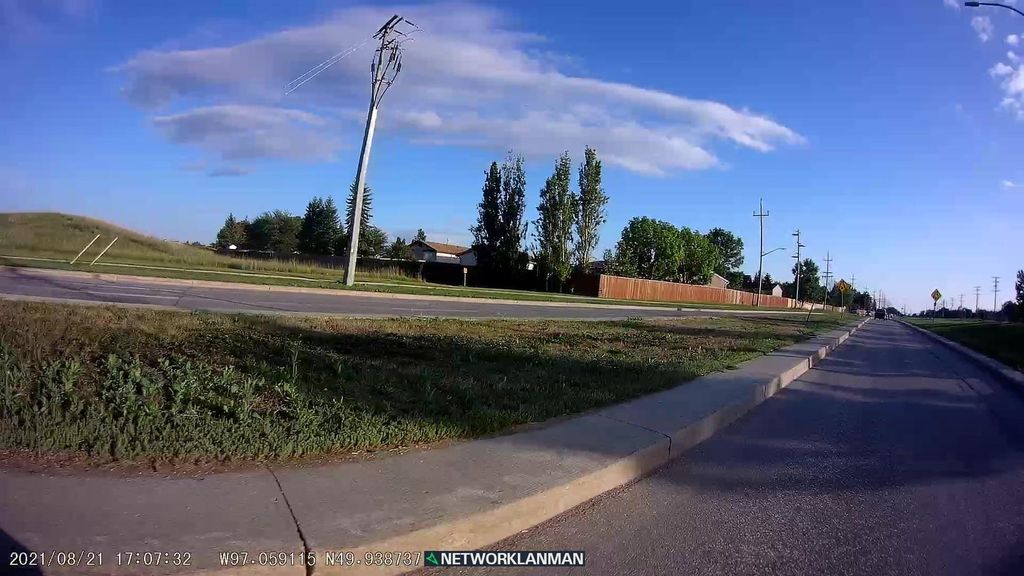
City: winnipeg